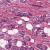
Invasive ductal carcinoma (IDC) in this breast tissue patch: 1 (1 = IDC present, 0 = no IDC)